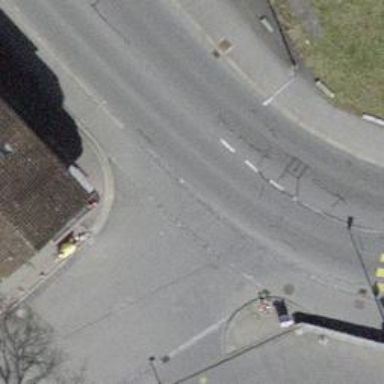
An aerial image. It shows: Secondary road with dedicated lane for cyclists.